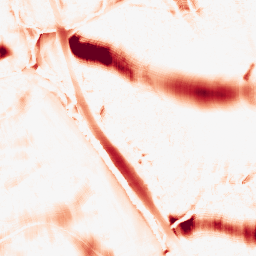
Category: morphological
Decomposition family: morphological_ellipse
Decomposition parameters: operation: opening
width: 50
height: 30
Upsampling method: lanczos
Upsampling parameters: scale: 4
Upsampling scale: 4